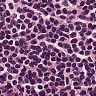
Metastatic tissue present: no